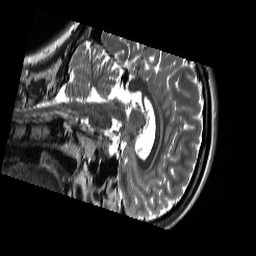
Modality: T2w
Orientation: sagittal
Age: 18
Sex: female
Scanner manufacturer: siemens
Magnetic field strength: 3 T
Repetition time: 13.52 s
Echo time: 0.088 s